Field crop: tomato
Growth stage: 1
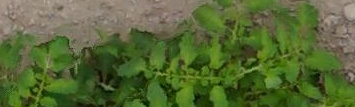
Species: tomato